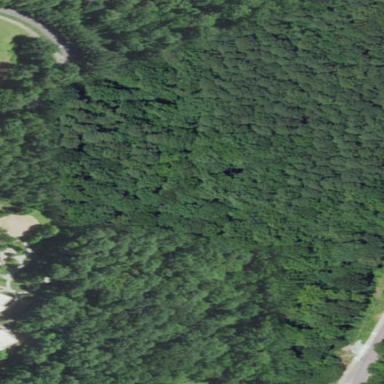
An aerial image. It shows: Mixed woodland with variety of leaf types and cycles.